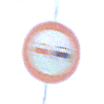
Verkehrszeichen: Ueberholverbot
Umgebung: Outdoor, Suburban
Tageszeit: MorningAfternoon
Wetter: PartlyCloudy
Licht: Natural
Jahreszeit: NotSpecified
Kontrast: HighContrast